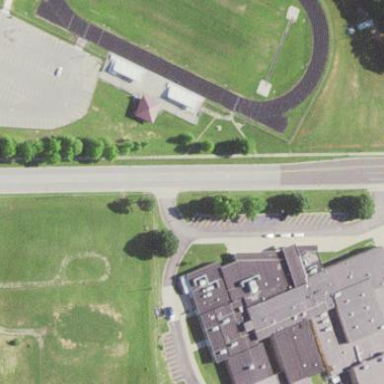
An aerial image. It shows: School building with school amenities.